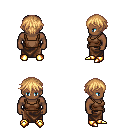
a pixel art fantasy rpg character, male body template, human, dark skin, brown pirate shirt, robe skirt, light blonde short bangs hairstyle, gold boots, four views (front, back, left, right), 2x2 character sprite sheet, small pixel art, hard edges, no anti-aliasing